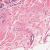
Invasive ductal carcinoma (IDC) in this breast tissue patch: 0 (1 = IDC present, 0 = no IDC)